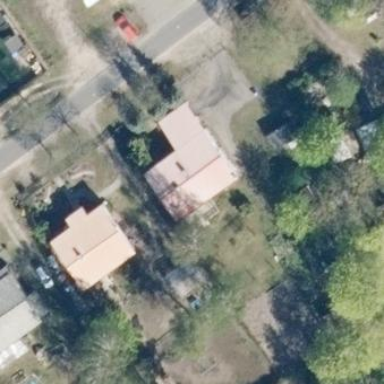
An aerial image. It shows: Simple and straightforward house.